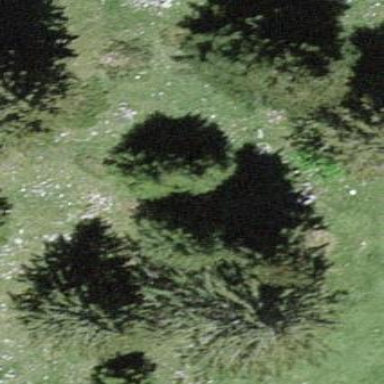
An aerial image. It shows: Forest with evergreen needle-leaved trees.